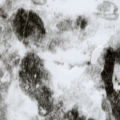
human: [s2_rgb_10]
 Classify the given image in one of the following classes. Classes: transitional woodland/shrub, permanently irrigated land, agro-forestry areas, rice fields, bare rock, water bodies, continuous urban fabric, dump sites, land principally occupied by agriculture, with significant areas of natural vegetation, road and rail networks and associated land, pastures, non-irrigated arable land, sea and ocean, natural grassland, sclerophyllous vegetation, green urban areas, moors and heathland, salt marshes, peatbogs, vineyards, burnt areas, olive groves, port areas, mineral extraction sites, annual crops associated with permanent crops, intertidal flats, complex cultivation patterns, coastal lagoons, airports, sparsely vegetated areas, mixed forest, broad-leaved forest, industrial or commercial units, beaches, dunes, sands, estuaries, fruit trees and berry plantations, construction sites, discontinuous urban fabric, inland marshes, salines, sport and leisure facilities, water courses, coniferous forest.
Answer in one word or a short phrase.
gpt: coniferous forest, mixed forest, transitional woodland/shrub, peatbogs